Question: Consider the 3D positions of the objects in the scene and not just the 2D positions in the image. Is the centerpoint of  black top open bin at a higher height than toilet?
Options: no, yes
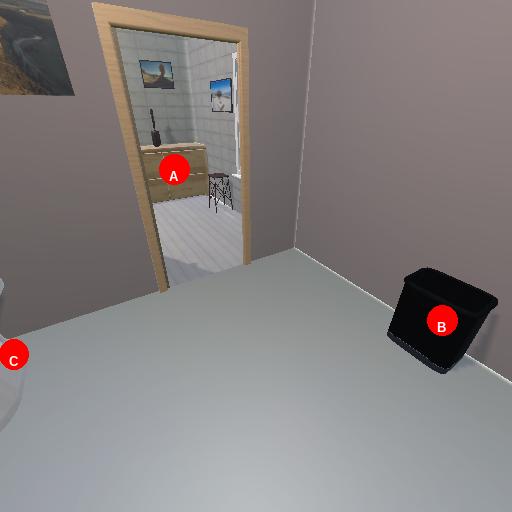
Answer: no